Aerial crown-view tile of a tropical tree (Barro Colorado Island, Panama), acquired 20250217:
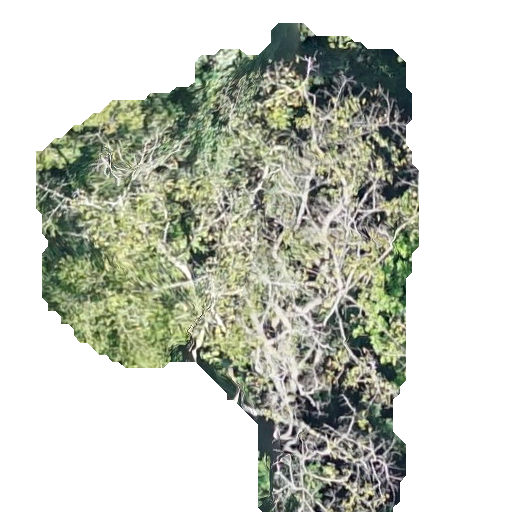
Species: Sapium glandulosum
GBIF accepted scientific name: Sapium glandulosum
Crown area: 191.268 m²